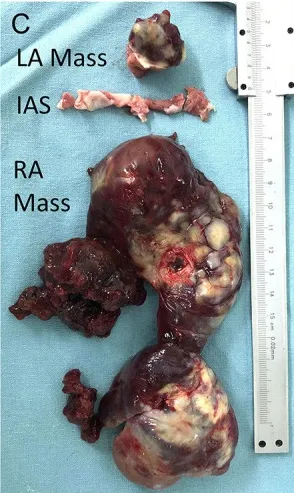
The biatrial mass together with the infiltrated septum was resected.
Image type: medical_photograph (other_medical_photograph)